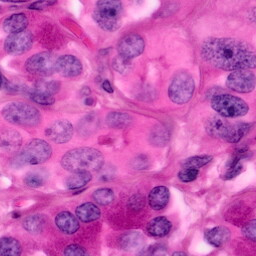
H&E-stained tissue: Pancreatic